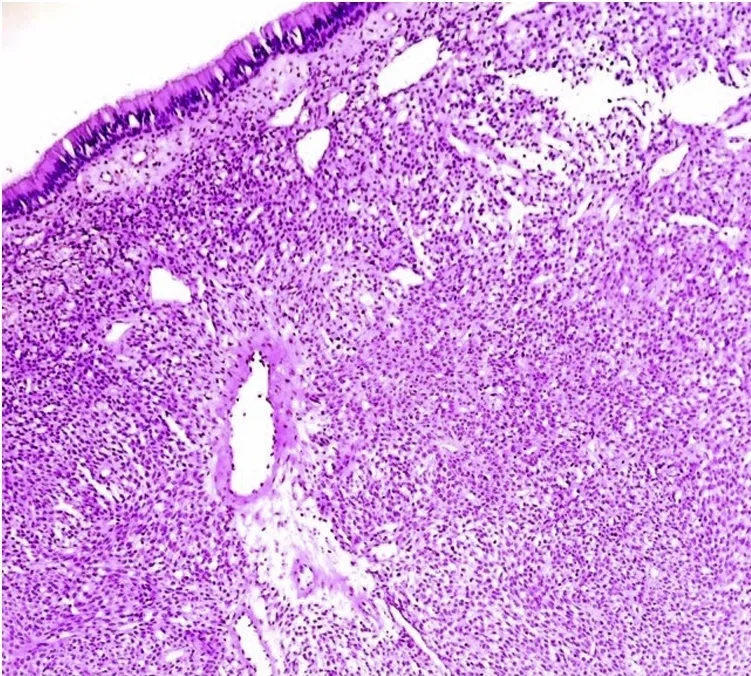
Respiratory epithelium and subepithelial sheets of oval tumor cells arrange themselves around blood vessels. (H&E X 40).
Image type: pathology (h&e)